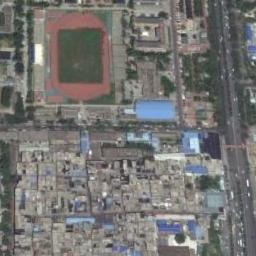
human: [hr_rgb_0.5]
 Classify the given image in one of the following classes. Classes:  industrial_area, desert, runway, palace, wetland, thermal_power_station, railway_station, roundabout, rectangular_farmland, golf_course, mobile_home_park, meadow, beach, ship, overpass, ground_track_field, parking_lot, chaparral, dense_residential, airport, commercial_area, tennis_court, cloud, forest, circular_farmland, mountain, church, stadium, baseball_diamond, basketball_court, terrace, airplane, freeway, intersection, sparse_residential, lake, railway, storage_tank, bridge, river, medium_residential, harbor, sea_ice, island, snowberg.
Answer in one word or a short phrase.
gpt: ground_track_field